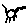
Label: cat